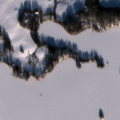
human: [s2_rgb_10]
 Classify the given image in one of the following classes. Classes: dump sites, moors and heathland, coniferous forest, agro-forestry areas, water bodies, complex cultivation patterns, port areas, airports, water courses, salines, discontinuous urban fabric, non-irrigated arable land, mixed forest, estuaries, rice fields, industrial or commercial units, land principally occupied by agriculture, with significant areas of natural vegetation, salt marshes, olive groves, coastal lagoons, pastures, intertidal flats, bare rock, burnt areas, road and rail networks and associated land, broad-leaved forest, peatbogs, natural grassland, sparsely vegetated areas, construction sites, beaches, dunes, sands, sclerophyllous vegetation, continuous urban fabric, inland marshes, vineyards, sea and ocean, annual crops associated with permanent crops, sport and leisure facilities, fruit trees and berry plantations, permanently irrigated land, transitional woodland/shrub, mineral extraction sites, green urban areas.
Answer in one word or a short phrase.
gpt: non-irrigated arable land, land principally occupied by agriculture, with significant areas of natural vegetation, water bodies